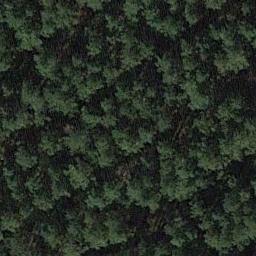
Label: forest